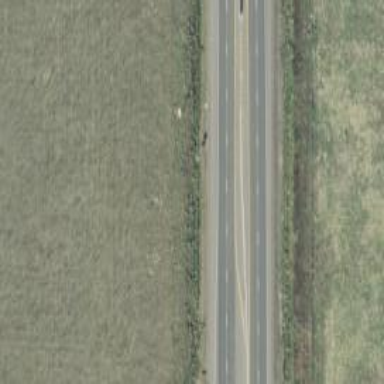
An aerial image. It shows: Asphalt road classified as trunk highway.